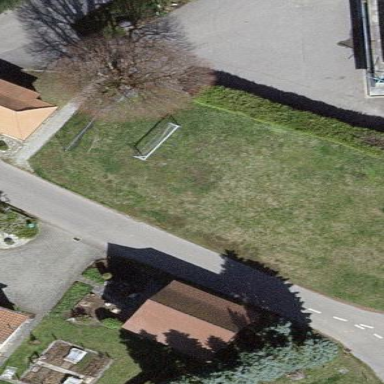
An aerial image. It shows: Soccer pitch designated for leisure and sports activities.